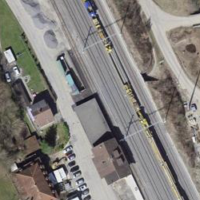
EUNIS habitat code: 55
Species observed at this site:
Colotois pennaria